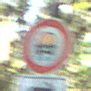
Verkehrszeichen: VerbotFahrzeugeWassergefaehrdenderLadung
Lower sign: RichtungsangabeDurchPfeile5
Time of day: Midday
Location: Outdoor (Nature)
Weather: Clear
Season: NotSpecified
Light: Natural